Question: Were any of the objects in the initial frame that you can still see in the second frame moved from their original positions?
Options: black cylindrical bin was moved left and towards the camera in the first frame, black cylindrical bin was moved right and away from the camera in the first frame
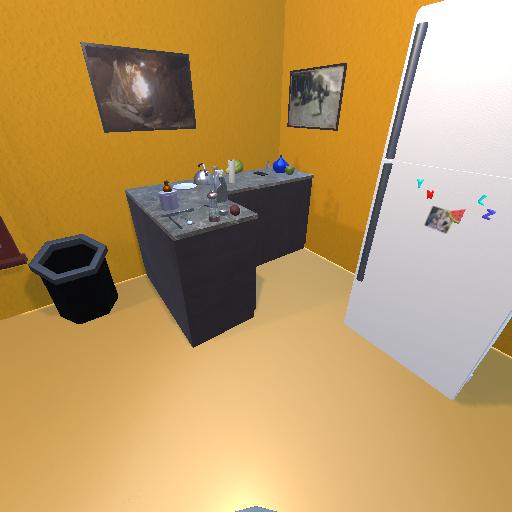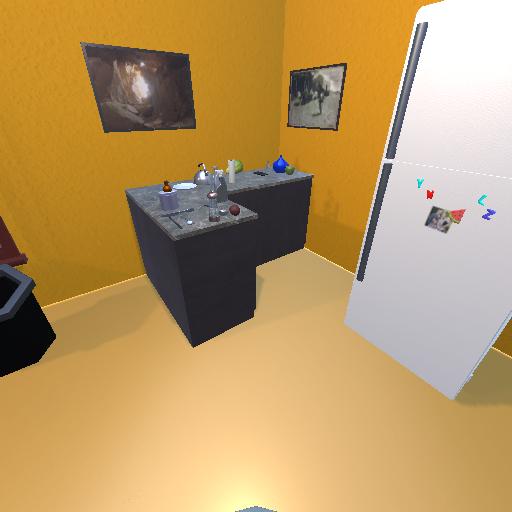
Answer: black cylindrical bin was moved left and towards the camera in the first frame